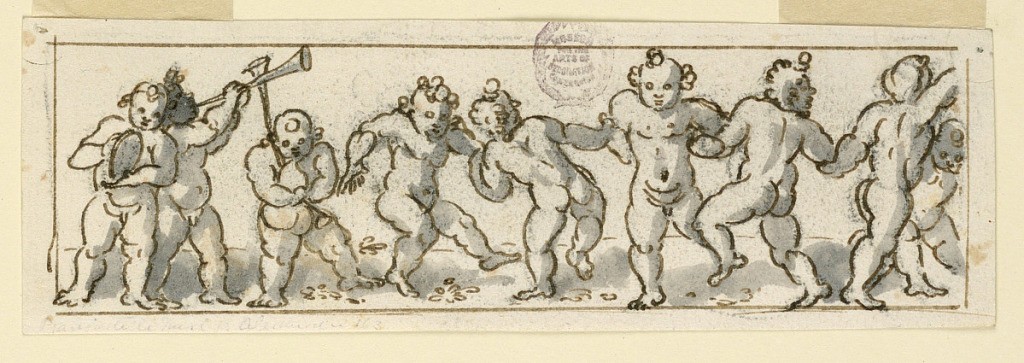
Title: Frieze with Dancing Children
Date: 1600–1625
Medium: Charcoal, pen and ink, brush and watercolor on paper
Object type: Drawing
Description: Six dancing children. At left, three playing musical instruments. Framing lines.